Interaction volume radius: 10 \u00c5
Interaction volume height: 10 \u00c5
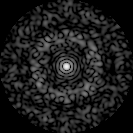
Disorder parameter: 0.8557